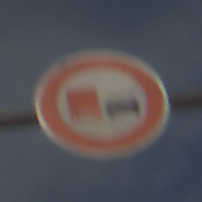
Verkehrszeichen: UeberholverbotKraftfahrzeuge
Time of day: MorningAfternoon
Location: Outdoor (Urban)
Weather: PartlyCloudy
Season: NotSpecified
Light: Natural